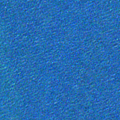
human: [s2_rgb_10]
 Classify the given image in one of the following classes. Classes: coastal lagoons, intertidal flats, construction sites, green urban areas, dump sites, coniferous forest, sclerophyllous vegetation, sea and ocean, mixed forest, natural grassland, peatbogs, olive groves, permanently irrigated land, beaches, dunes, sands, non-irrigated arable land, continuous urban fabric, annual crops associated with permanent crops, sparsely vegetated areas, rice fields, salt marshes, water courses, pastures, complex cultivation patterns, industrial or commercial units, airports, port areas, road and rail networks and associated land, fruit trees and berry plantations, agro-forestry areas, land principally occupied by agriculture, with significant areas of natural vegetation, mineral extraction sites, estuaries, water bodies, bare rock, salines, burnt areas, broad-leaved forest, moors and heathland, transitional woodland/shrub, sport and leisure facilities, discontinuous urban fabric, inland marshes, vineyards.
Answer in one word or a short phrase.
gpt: sea and ocean